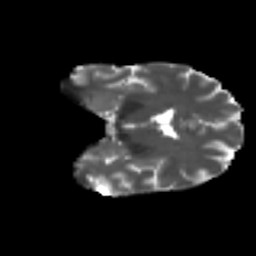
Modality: T2w
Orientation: coronal
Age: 42
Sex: male
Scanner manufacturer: ge
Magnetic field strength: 3 T
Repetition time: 7.8 s
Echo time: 0.0608 s